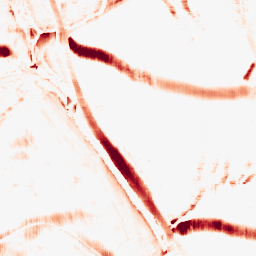
Category: morphological
Decomposition family: morphological_rect
Decomposition parameters: operation: opening
width: 10
height: 20
Upsampling method: quartic
Upsampling parameters: scale: 2
Upsampling scale: 2